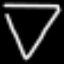
Label: diamond